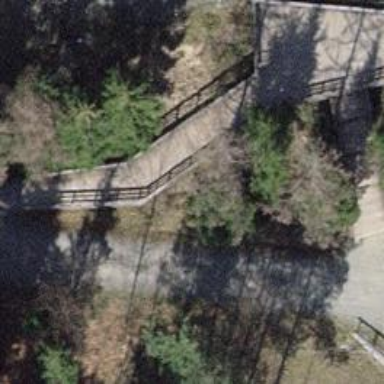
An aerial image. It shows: Boardwalk path crossing over the road.